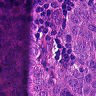
Metastatic tissue present: yes